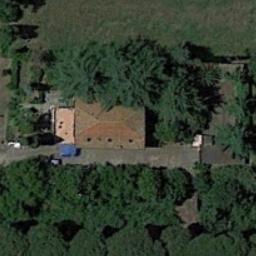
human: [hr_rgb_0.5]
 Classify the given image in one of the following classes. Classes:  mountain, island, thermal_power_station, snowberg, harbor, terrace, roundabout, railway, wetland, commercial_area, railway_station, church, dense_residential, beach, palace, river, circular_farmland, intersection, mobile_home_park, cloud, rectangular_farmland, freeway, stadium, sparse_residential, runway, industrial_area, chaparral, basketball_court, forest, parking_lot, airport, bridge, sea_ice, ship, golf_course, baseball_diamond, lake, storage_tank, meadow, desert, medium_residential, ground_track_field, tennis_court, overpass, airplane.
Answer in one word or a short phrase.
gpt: sparse_residential